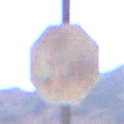
Verkehrszeichen: Stop
Umgebung: Outdoor, Nature
Tageszeit: MorningAfternoon
Wetter: Clear
Licht: Natural
Jahreszeit: NotSpecified
Kontrast: HighContrast